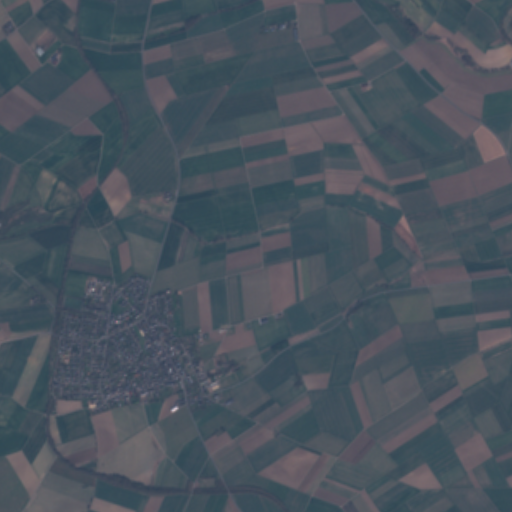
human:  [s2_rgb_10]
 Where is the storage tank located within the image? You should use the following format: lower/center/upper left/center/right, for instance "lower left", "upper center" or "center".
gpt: The storage tank is located in the upper center of the image.
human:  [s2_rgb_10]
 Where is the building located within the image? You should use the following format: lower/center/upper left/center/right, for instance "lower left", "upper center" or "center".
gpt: There is no building in the image.